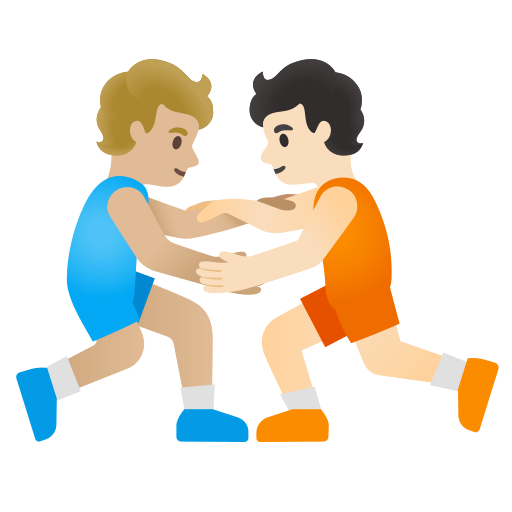
Emoji: 🧑🏼‍🫯‍🧑🏻